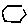
Label: hexagon